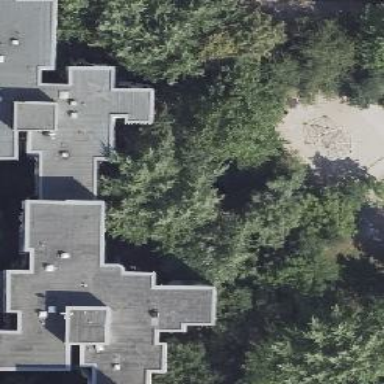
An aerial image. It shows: Block of apartments with flat grey roof.